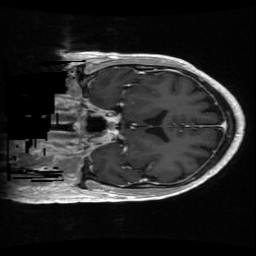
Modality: T1w
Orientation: coronal
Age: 56
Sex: male
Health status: ill